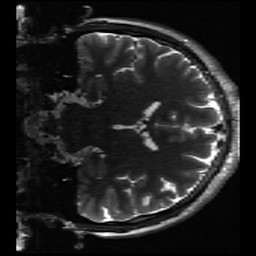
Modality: inplaneT2
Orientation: coronal